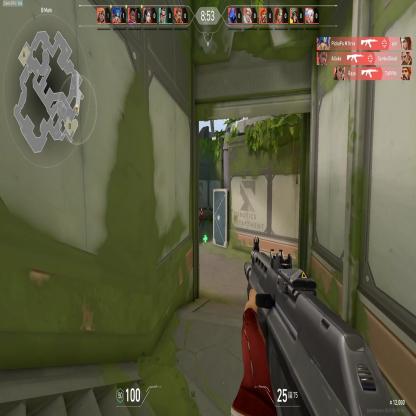
Label: enemy